Question: I am drawing a simple grid, and I want the line closest to the center of the screen to be highlighted a different color.
It doesn't have to be the exact center, just one that appears to be in the middle of the screen. But it must be a line that was drawn. The user can change the size of the grid at anytime, so this line must move with it.
I am drawing a new line on the screen using a different stroke color, but I can't determine which line to overlap. I can get close but I am always off by a few pixels.
Take a look at this picture in Photoshop. The green line represents the true center of the image. While the pink line is the desired result (center line) because the grid isn't even to the screen size (look at the last grid on the right) The grid is 34x34 and the screen size is 320 x 480.

'''
int xStart = 0, yStart = 0;
int gsX = 19; //Distance between lines
int gsY = 25;
// draw vertical lines
for(int xId=0; xId<=(screenWidth/gsX); xId++) {
int x = xStart + xId * gsX;
[gPath moveToPoint:CGPointMake(x, yStart)];
[gPath addLineToPoint:CGPointMake(x, yStart+screenHeight)];
}
// draw horizontal lines
for(int yId=0; yId<=(screenHeight/gsY); yId++) {
int y = yStart + yId * gsY;
[gPath moveToPoint:CGPointMake(xStart, y)];
[gPath addLineToPoint:CGPointMake(xStart+screenWidth, y)];
}
'''
This moves the line based upon the grid spacing value, but it isn't drawn over one of the lines near the center.
'''
int x = (screenWidth/gsX) /2;
NSLog(@"New X: %i gsX: %i",x, gsX);
//Veritical
[centerLines moveToPoint:CGPointMake(x, 0)];
[centerLines addLineToPoint:CGPointMake(x, screenHeight)];
'''
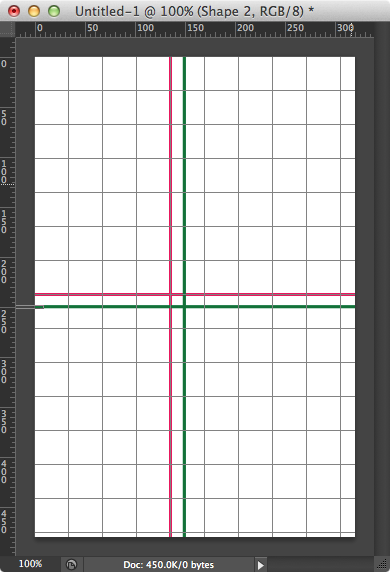
Answer: Actually every one is right. I ran into something similar not to long ago actually. I couldn't explain it but it felt like the order of operations wasn't being followed correctly. So I broke your equation down so that you can follow the order of the operations. Any way your solution is as followed.
'''
int centerX = (screenWidth/gsX);
int tempA = ( centerX / 2 );
int tempB = tempA * gsX;
NSLog(@"screenwidth / gsX = %i", centerX);
NSLog(@"Temp A: %i ", tempA);
NSLog(@"Temp B: %i ", tempB);
//Veritical
[centerLines moveToPoint:CGPointMake(tempB, 0)];
[centerLines addLineToPoint:CGPointMake(tempB, screenHeight)];
'''
Here's whats happening. You're already drawing this line at one point in your grid code. You just have to figure out which one it is.You know that screenWidth/gsX is the last "line that will be drawn. So that number divided by 2 is the middle line. It's already a factor of the screenSize. Then just multiply that number by how big your grid is. Since it is the 'middle line' closest to the center (screenWidth/gsX) your line should show up on top of the grid
That should always draw a middle line. I don't see any code where you are changing the color. So you will have to take it on blind faith that it is being drawn. If you can change your line color you should be able to see it.
I'll leave it to you to figure out horizontal. (hint: it deals with y value ;-) )
I hope this helps!
Have fun and good luck Mr. Bourne!